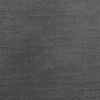
Atmospheric dust classification: dusty